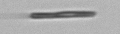
Label: fiber